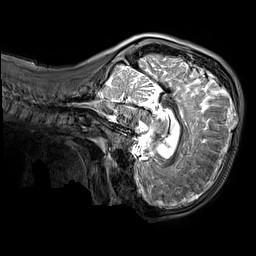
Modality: T2w
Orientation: sagittal
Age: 11
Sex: male
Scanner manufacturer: siemens
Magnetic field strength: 3 T
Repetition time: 3.2 s
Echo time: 0.408 s